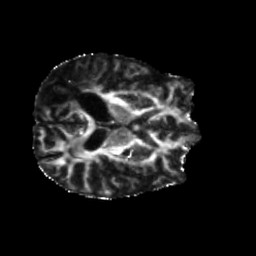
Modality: FA
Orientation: axial
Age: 53
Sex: male
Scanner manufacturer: siemens
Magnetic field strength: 3 T
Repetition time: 5.25 s
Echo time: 0.08 s